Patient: sex M, age 78
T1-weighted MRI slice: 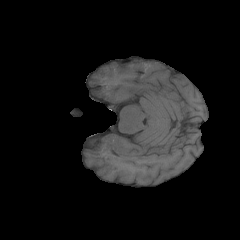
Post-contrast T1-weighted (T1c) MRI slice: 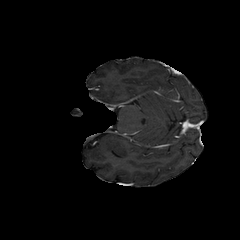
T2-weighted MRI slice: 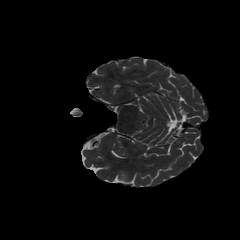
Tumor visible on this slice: no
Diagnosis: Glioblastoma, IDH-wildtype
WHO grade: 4